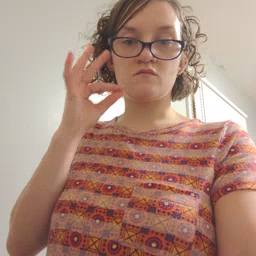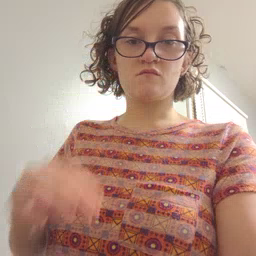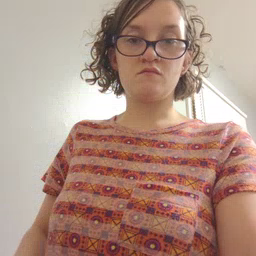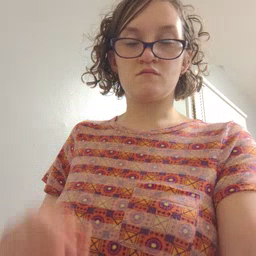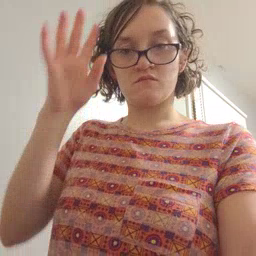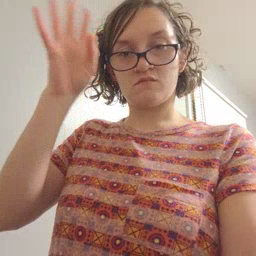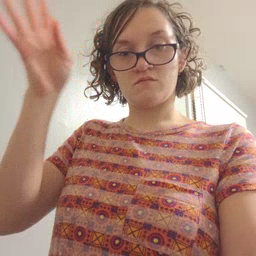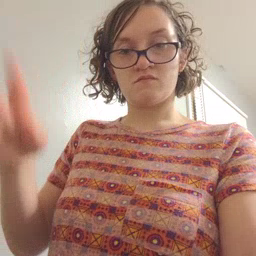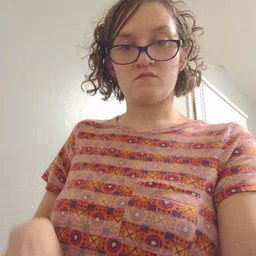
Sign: pretend